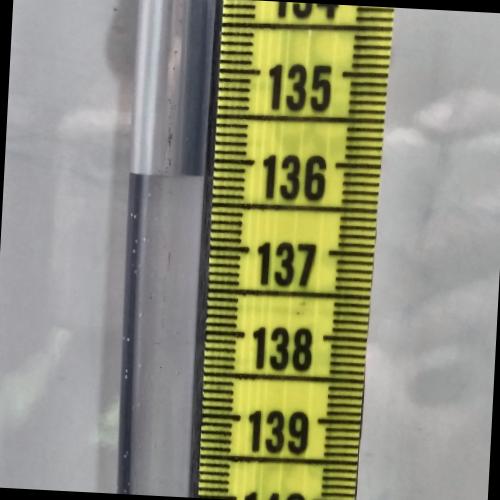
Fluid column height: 136.2 cm